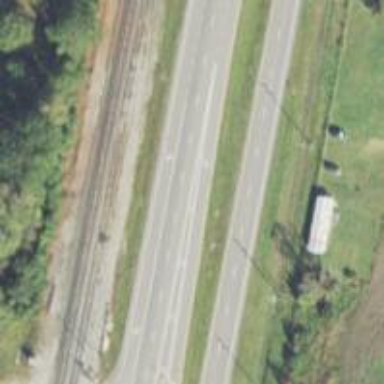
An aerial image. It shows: Trunk link highway.